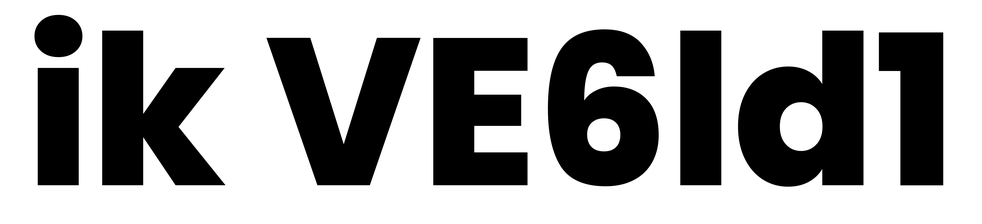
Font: Poppins-ExtraBold